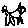
Label: cat